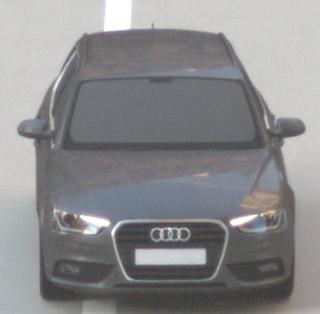
Make: Audi
Model: A4 Avant 1.8 TFSI
Detailed model: A4 (B8) Avant
Model produced from: 2012/02
Model produced until: 2015/04
Doors: 5
Color: gray
Road condition: dry road
Daytime: sunrise or sunset
Contrast: low contrast